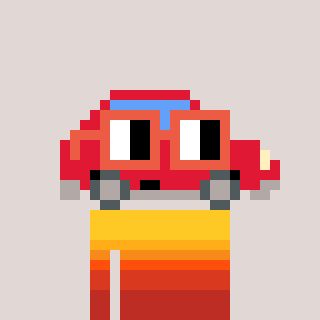
a pixel art character with square orange glasses, a car-shaped head and a bege-colored body on a warm background